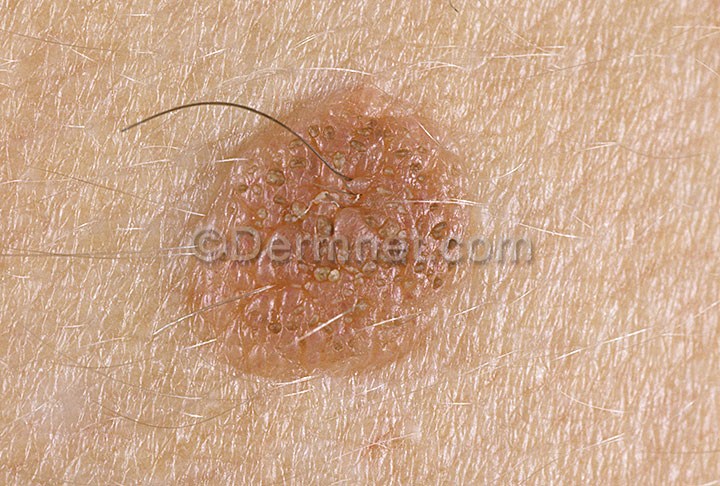
Disease: Seborrheic Keratoses and other Benign Tumors